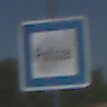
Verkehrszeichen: Polizei
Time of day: Midday
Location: Outdoor (Nature)
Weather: Clear
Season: NotSpecified
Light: Natural